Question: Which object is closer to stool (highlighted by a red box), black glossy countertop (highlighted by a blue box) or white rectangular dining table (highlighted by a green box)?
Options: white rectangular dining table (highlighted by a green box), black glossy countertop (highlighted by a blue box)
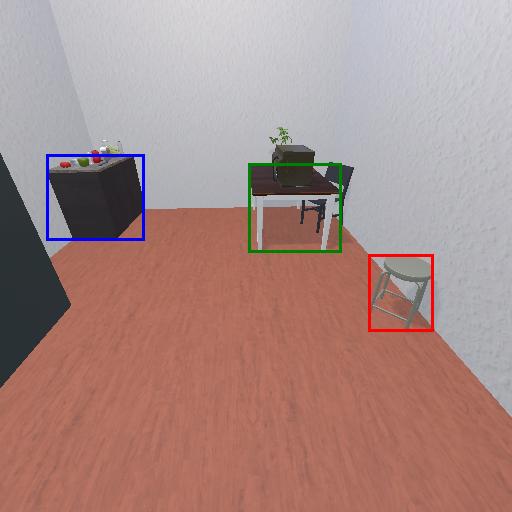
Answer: white rectangular dining table (highlighted by a green box)